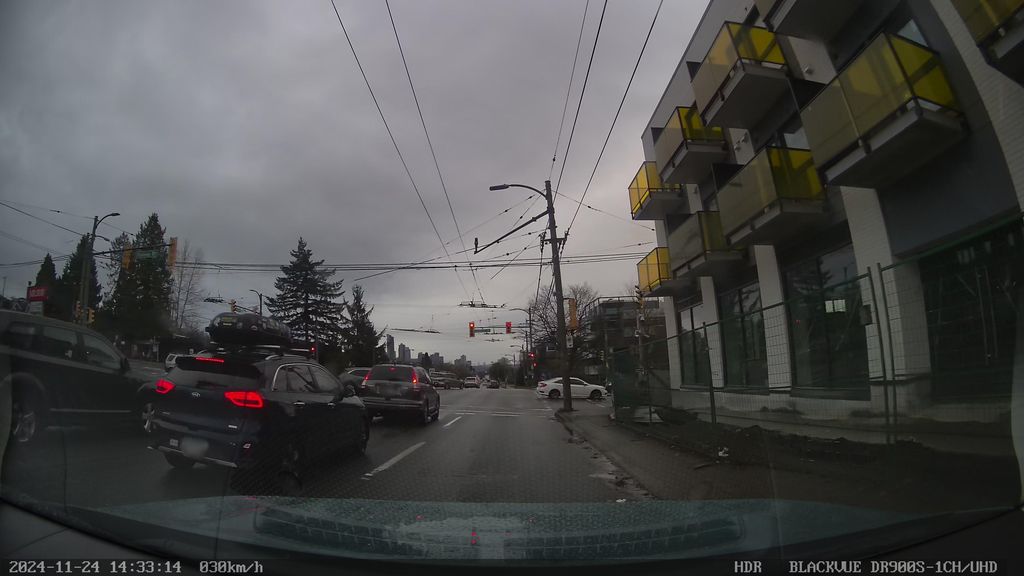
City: vancouver